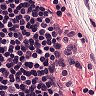
Metastatic tissue present: no